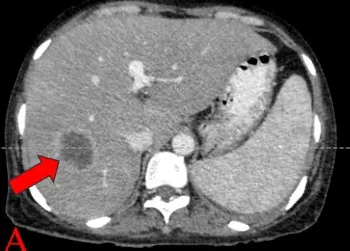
CECT-AP axial section:. Venous phase showing a well-defined hypodense lesion with peripheral enhancement in segments VII, and ,IV of the liver (shown by the red arrow) likely to be a hepatic abscess.
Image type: radiology (ct)